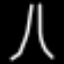
Label: The Eiffel Tower